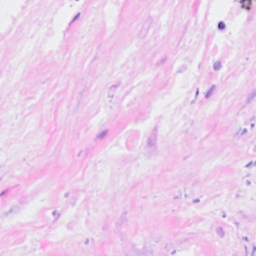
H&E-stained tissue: Breast